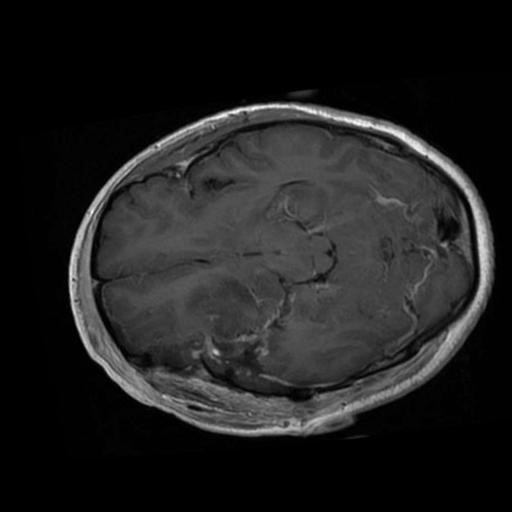
Label: brain_glioma